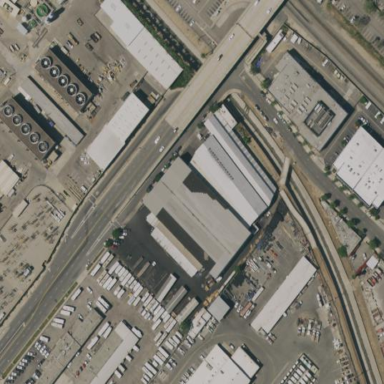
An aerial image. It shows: Warehouse.